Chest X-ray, AP view. Patient: 24 years old, sex M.
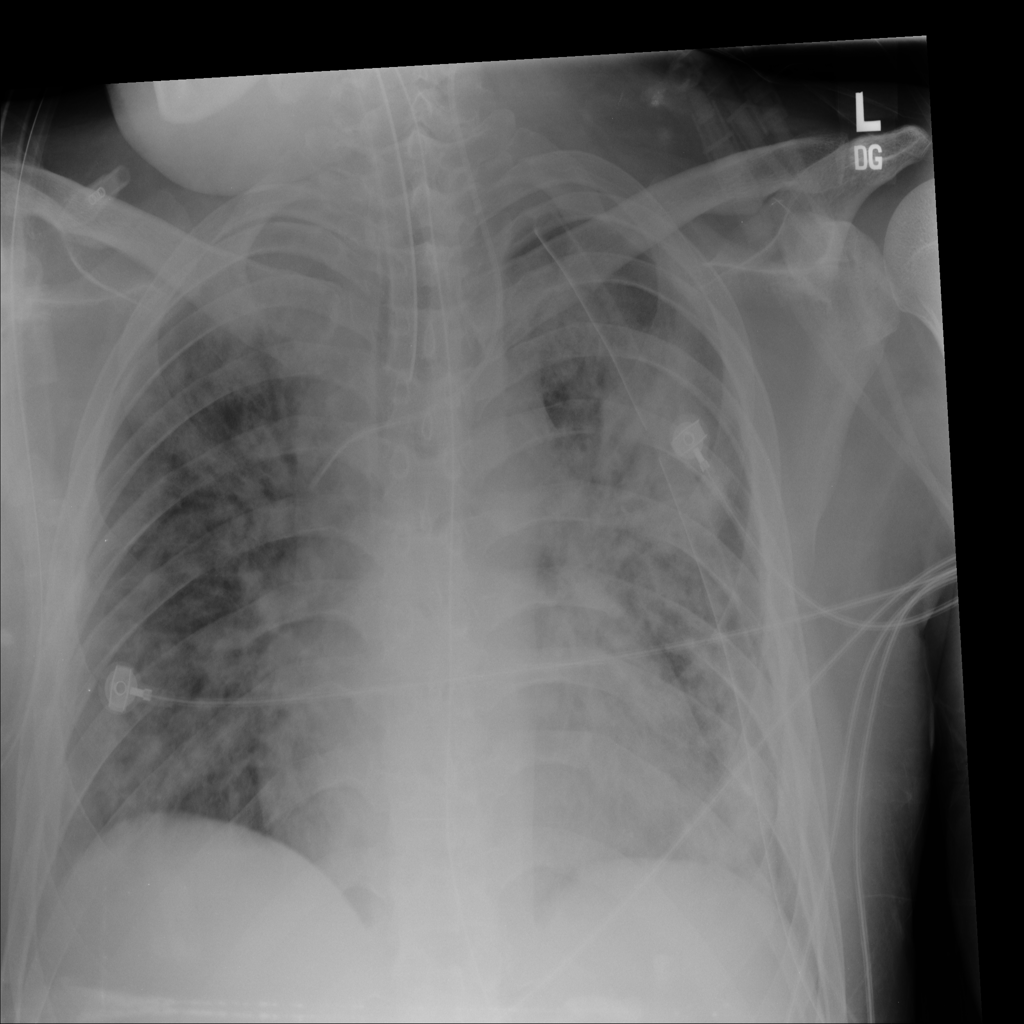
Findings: Consolidation, Infiltration